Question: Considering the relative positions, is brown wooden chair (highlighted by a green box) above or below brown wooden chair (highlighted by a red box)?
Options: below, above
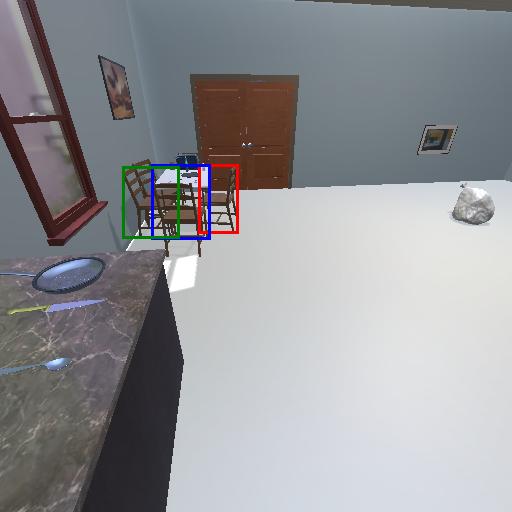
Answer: below